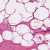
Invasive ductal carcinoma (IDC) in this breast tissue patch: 0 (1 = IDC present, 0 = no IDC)